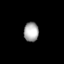
Tissue: lung
Cell type: Endothelial cells
Senescence score: 0.5882
Nuclear area (px): 279
Mean DAPI intensity: 170.276